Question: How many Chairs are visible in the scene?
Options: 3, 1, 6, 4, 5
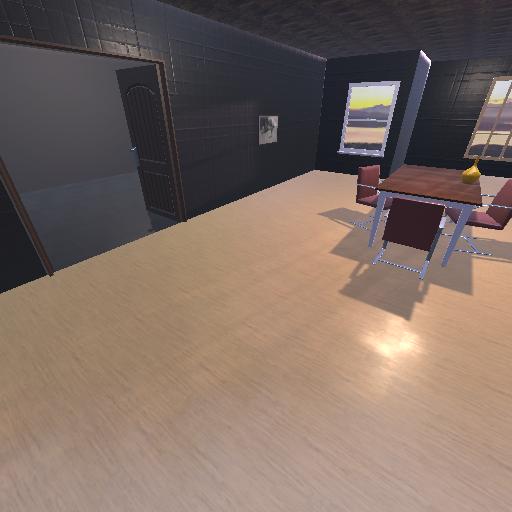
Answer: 3